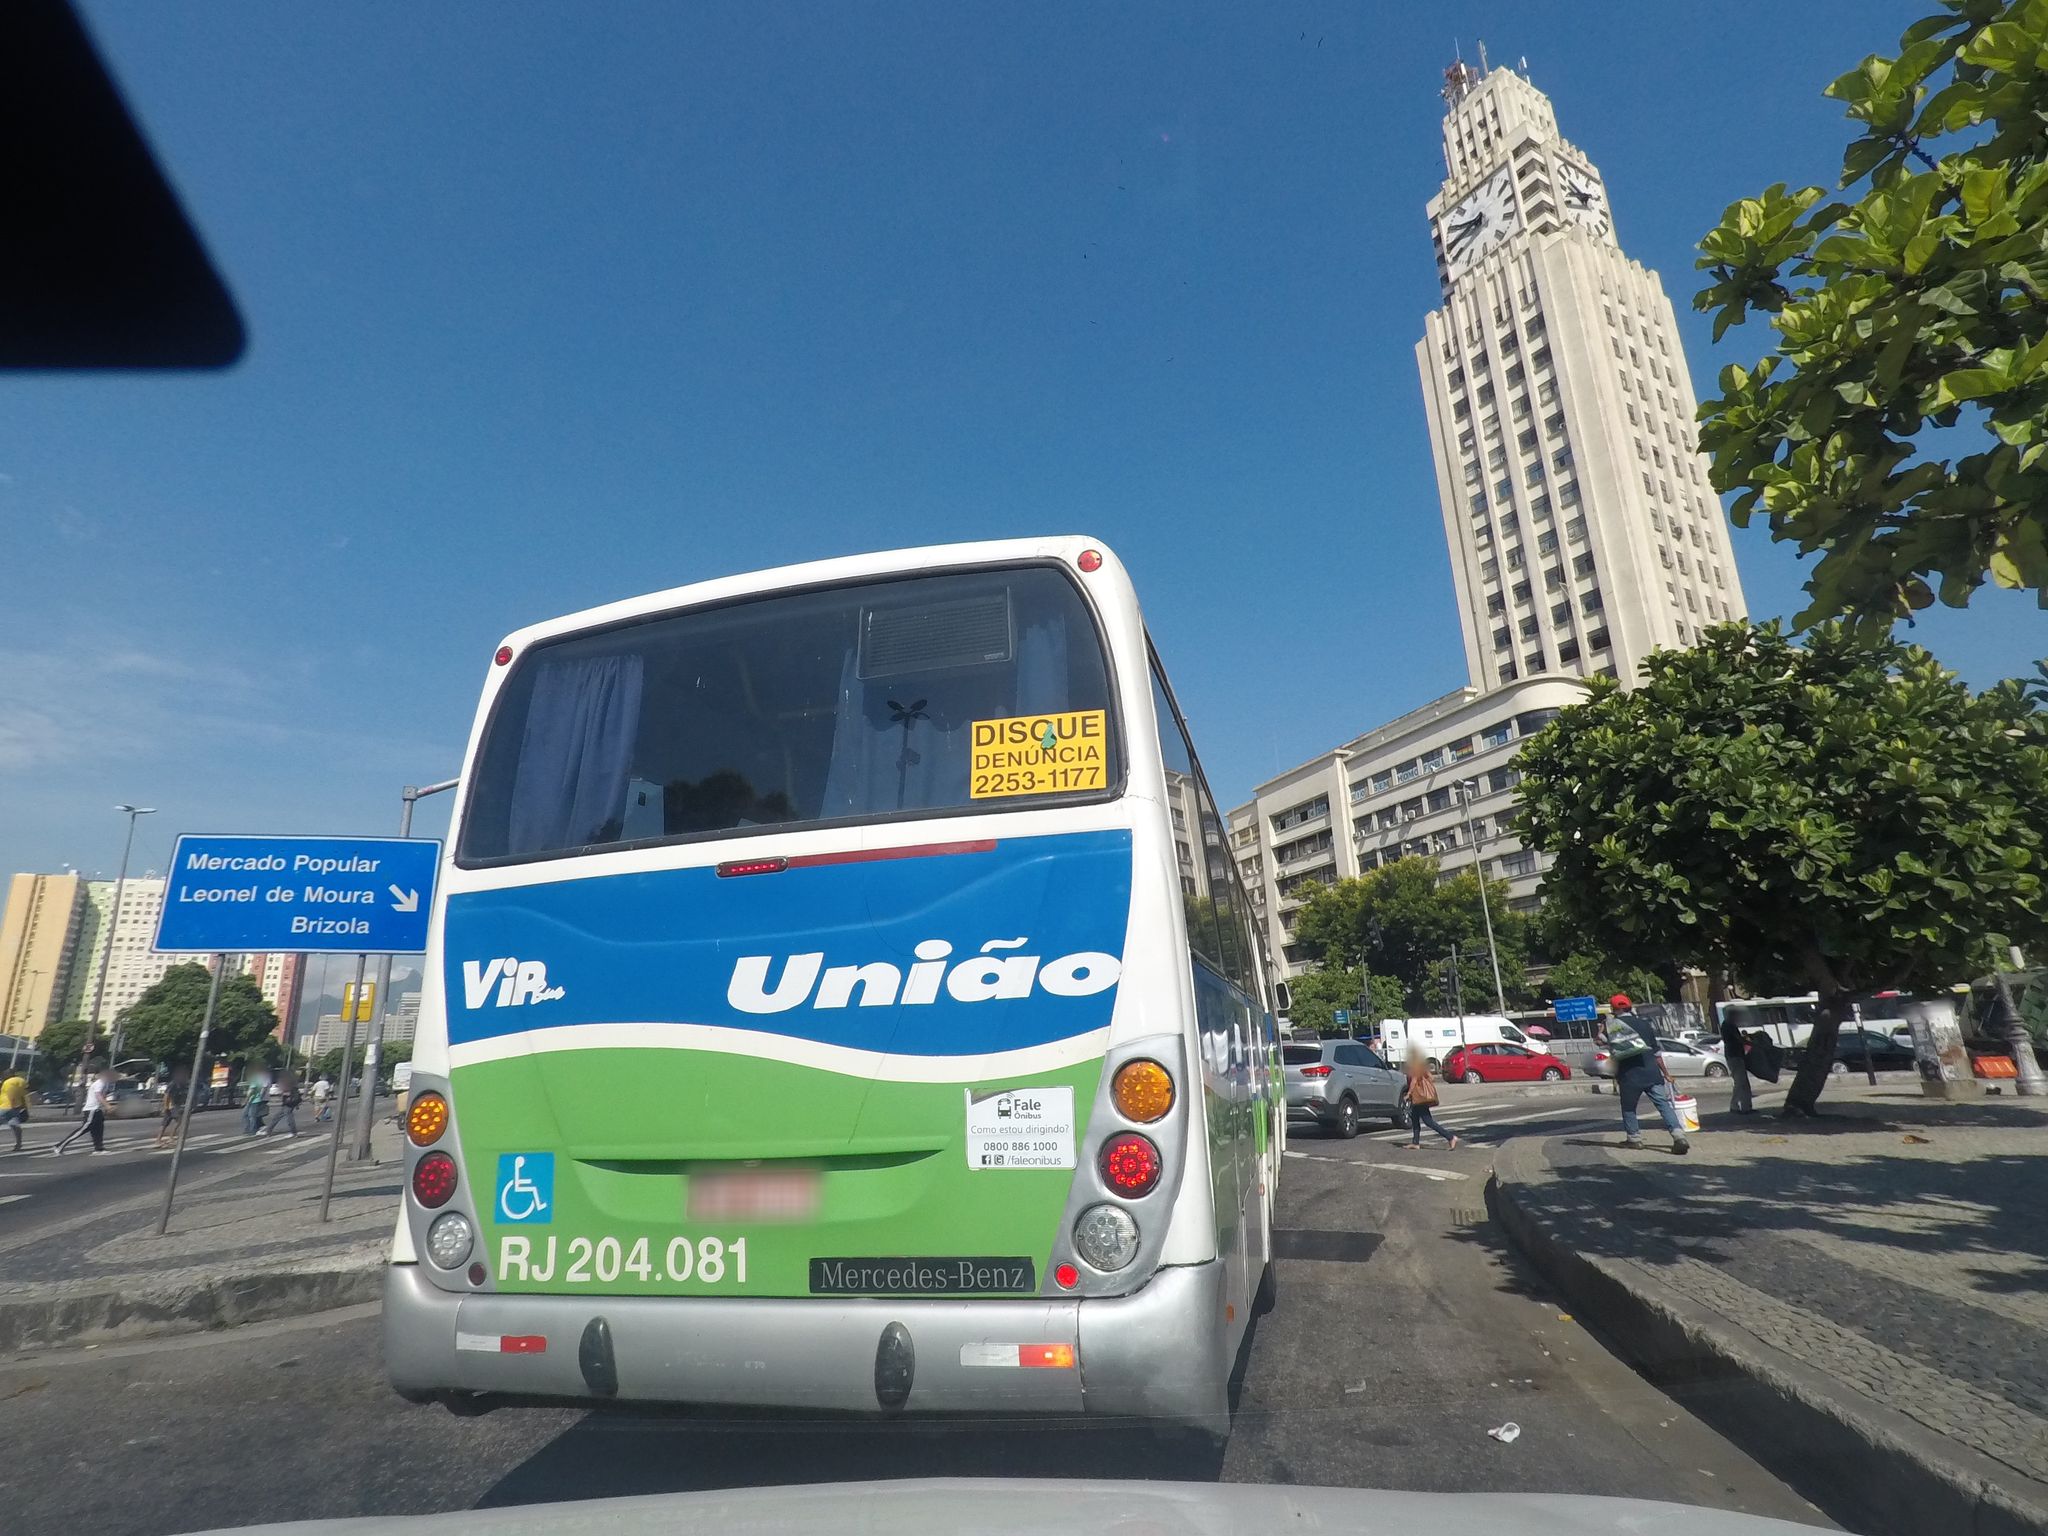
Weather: clear
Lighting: day
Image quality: good
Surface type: walking surface
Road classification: secondary_link
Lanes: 2
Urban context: urban centre
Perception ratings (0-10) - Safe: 2.86, Lively: 5.47, Beautiful: 5.6, Boring: 4.14, Depressing: 7.49, Wealthy: 6.15